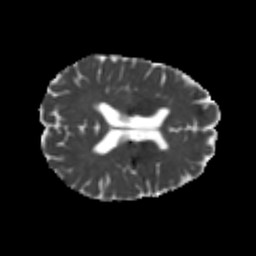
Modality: MD
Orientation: axial
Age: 23
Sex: female
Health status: healthy
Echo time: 0.074 s